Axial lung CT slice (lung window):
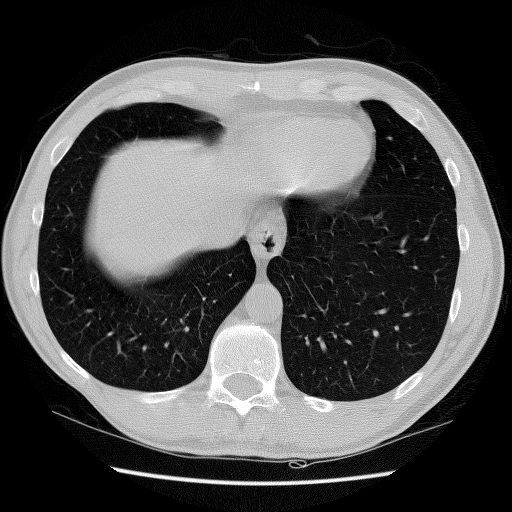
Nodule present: no